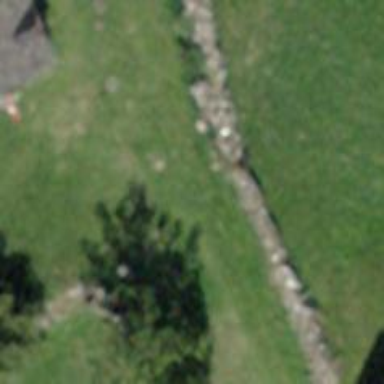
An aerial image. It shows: Wall made of dry stone.